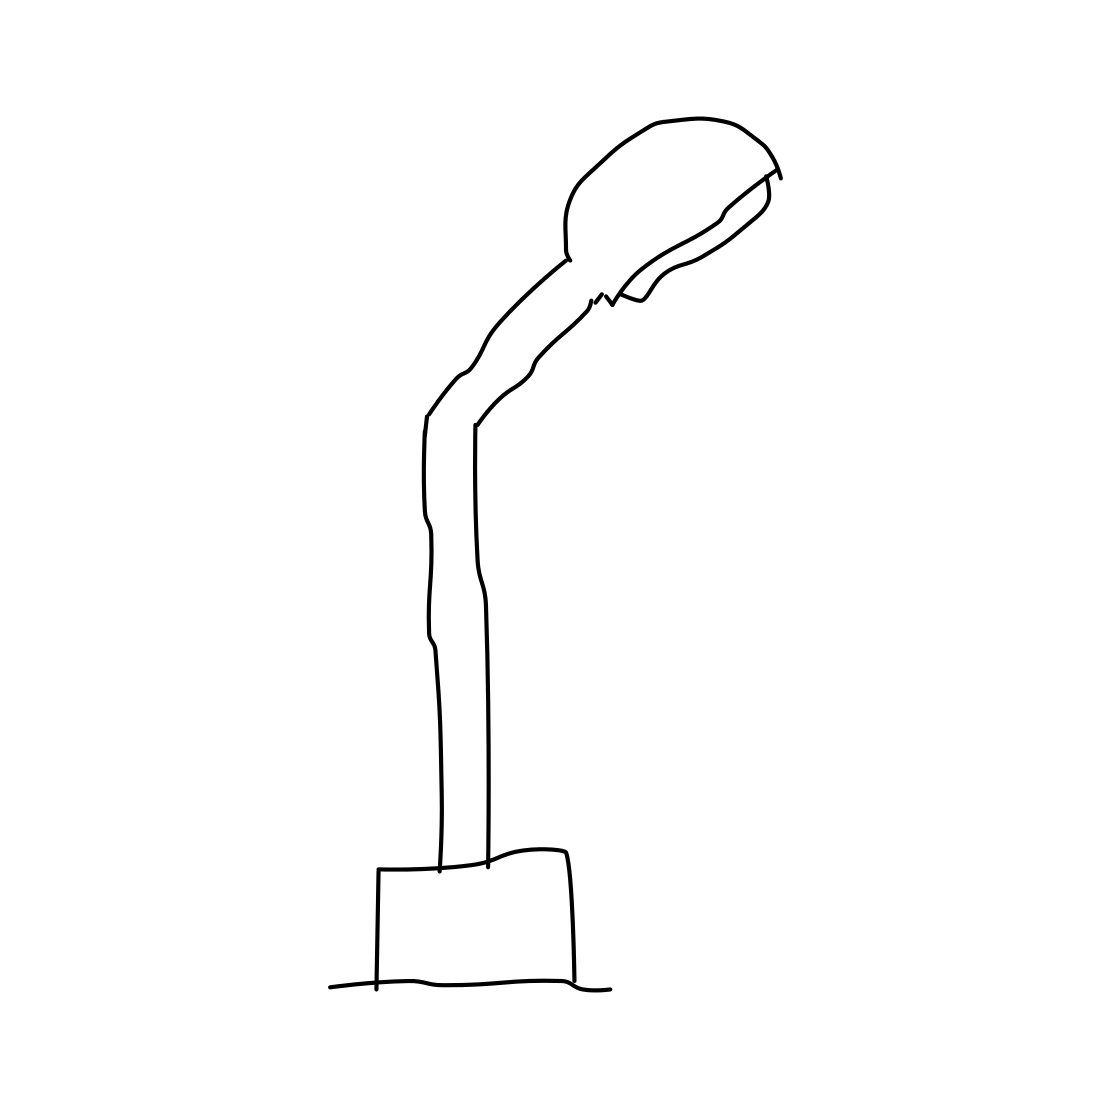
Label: streetlight